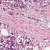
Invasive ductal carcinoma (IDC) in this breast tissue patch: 1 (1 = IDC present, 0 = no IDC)